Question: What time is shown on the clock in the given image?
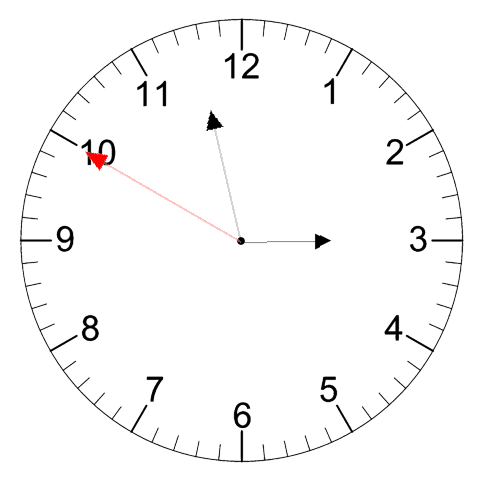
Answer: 02:57:50